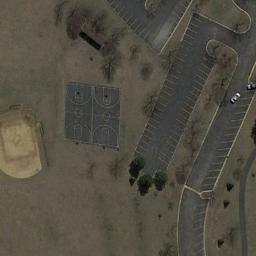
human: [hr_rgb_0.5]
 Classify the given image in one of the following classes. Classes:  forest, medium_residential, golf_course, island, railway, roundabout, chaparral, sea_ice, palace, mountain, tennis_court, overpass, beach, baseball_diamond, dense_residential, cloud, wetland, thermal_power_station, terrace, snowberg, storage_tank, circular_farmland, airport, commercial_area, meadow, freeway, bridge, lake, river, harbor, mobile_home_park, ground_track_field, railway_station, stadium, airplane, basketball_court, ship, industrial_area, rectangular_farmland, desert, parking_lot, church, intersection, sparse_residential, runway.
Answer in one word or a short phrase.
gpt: basketball_court